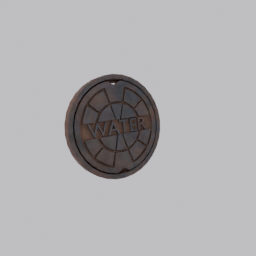
Label: mechanical